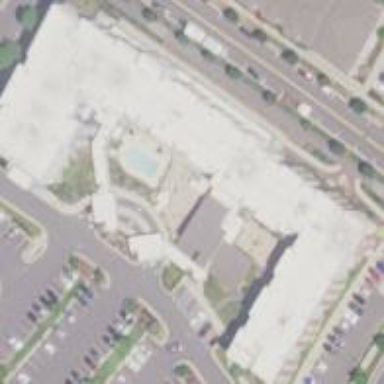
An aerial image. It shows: Hotel building.